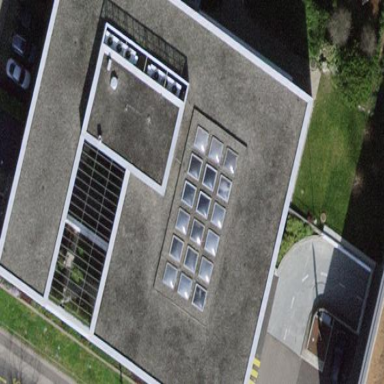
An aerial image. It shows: Office building.